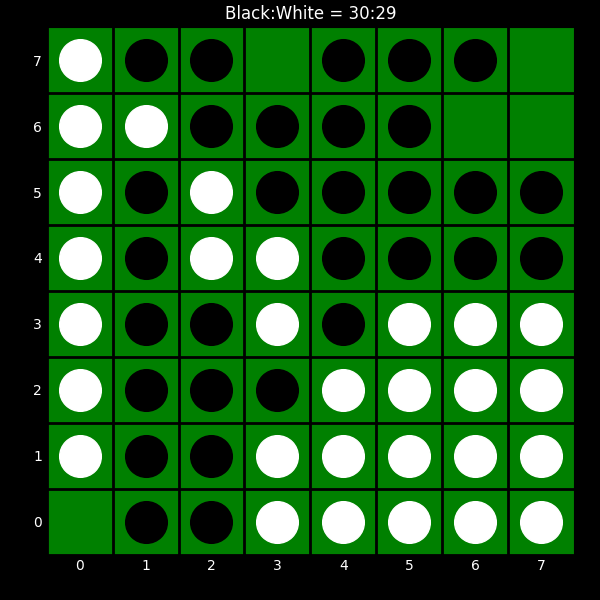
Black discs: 30
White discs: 29